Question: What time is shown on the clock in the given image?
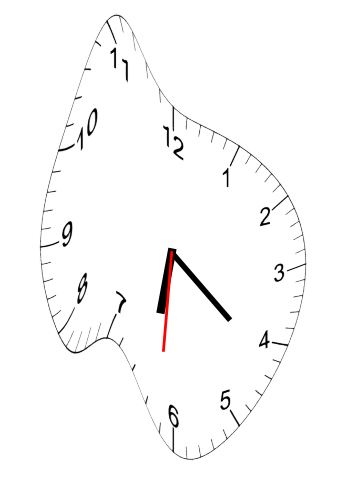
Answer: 06:21:31